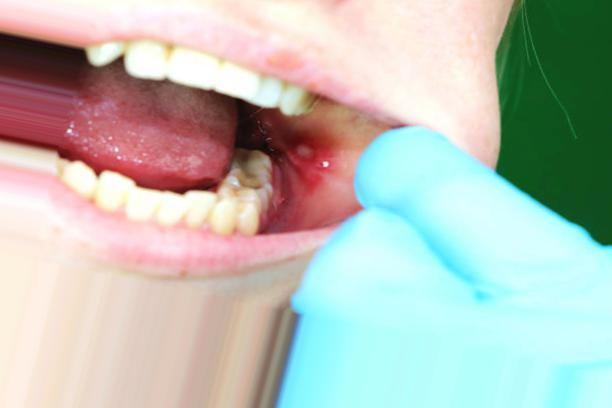
Condition: Mouth Ulcer